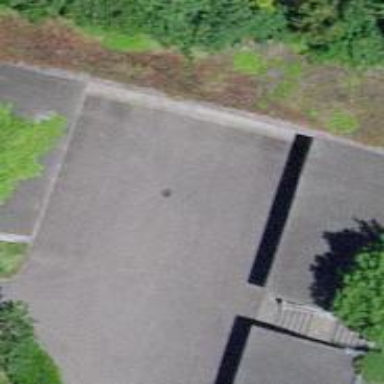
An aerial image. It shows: Building.